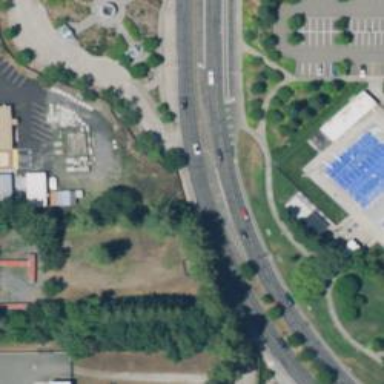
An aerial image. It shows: Secondary link road.